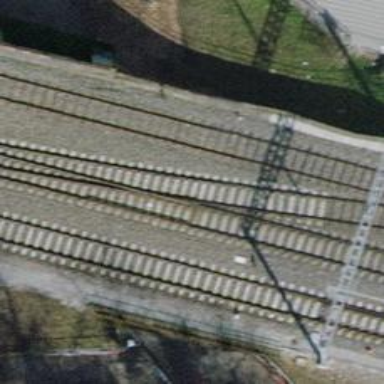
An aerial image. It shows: Bridge carrying single electrified rail track with contact lines. This is spur service line.